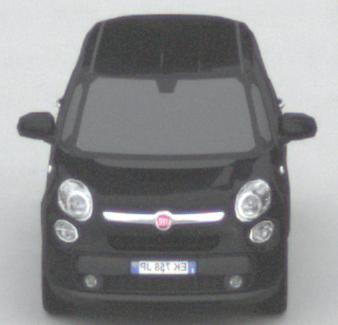
Make: Fiat
Model: 500L 1.4 16V
Detailed model: 500L (199)
Model produced from: 2012/10
Model produced until: 2017/05
Doors: 5
Color: black
Road condition: dry road
Daytime: morning or afternoon
Contrast: low contrast